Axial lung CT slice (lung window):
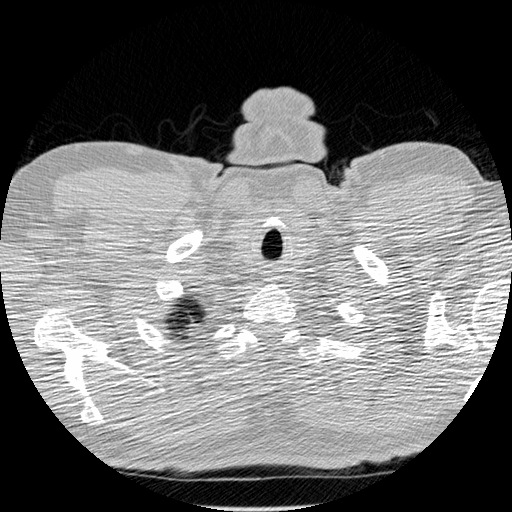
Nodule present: no